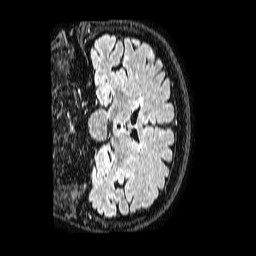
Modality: FLAIR
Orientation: coronal
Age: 72
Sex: female
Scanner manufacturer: philips
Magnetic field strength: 1.5 T
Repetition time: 4.8 s
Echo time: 0.3 s